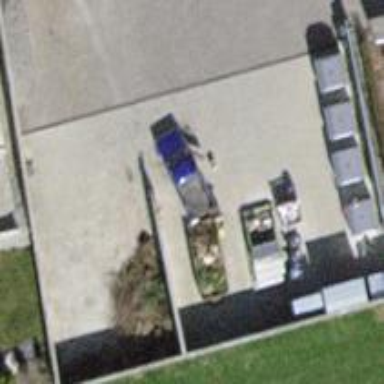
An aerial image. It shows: Recycling center for various types of waste.